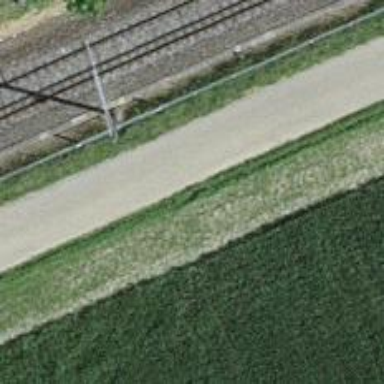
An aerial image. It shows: Asphalt track with grade1 surface.